Question: I have the following GUI:

The problem is, the [Register LMS] button should only be displayed when I'm on the Flood Monitoring tab.
When I go to the User Registration tab, another button should display called [Register User]. Obviously when I get back to the Flood Monitoring tab, I would need my [Register LMS] button back.
I know how to hide Swing components via the 'setVisible(false);' method, but I am not sure how to add the trigger (action listener) to the change of tabs and nothing else.
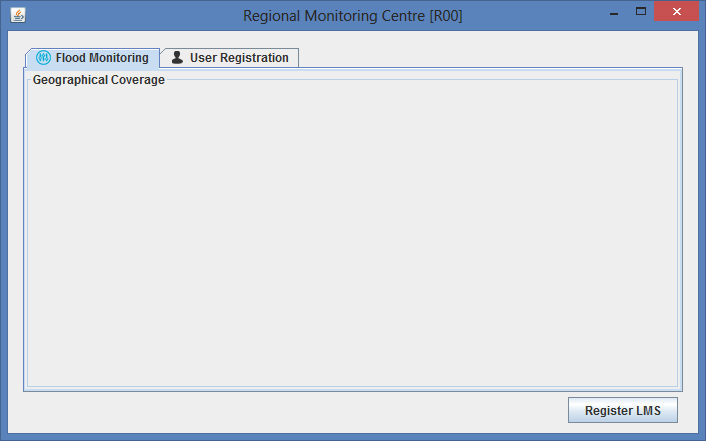
Answer: Try adding a <URL> to the JTabbedPane, this is only called when the object changes state. i.e When the tab changes.